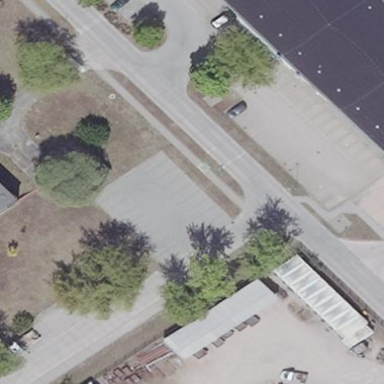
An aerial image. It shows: Parking area.